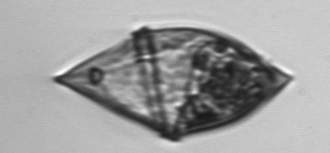
Label: Gyrodinium